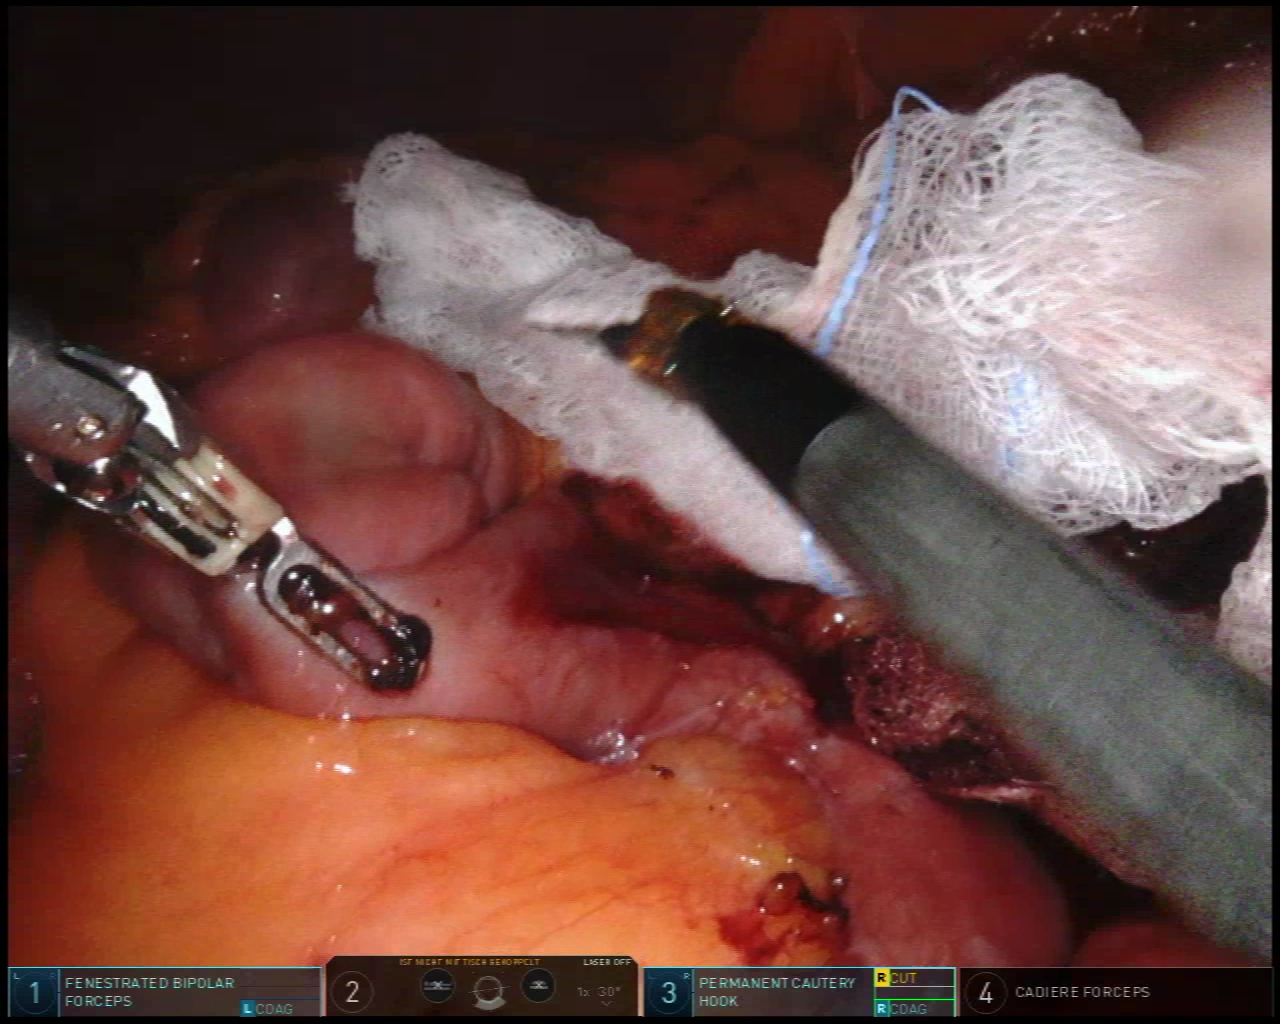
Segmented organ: small_intestine
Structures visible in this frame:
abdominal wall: no
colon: no
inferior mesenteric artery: no
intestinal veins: no
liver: no
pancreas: no
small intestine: yes
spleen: no
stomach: no
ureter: no
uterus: no
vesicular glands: no